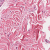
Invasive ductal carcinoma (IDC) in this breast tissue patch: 0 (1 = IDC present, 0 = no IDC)